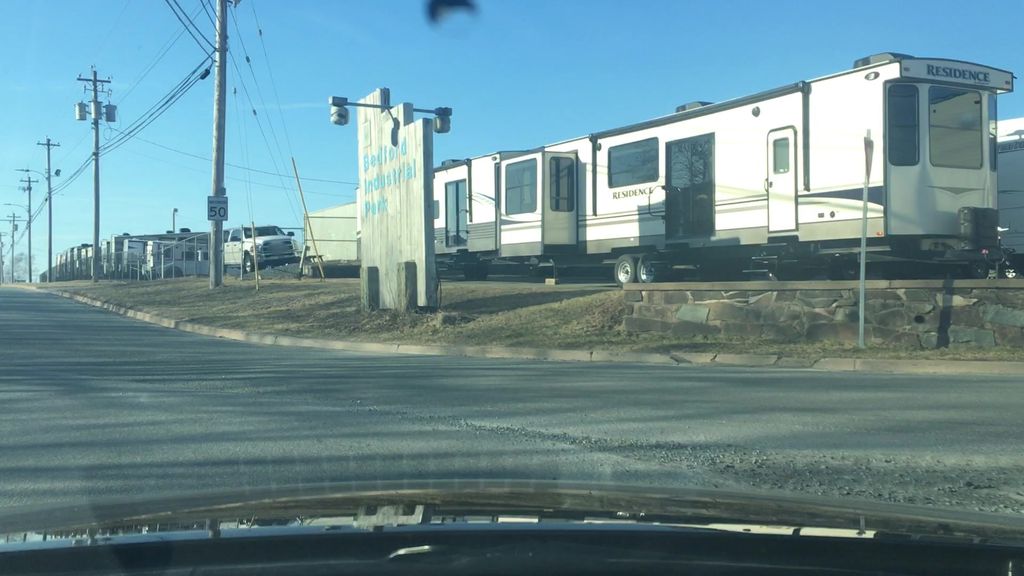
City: halifax